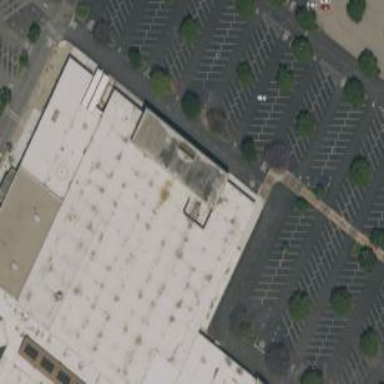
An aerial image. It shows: Part of the building is designated for retail.